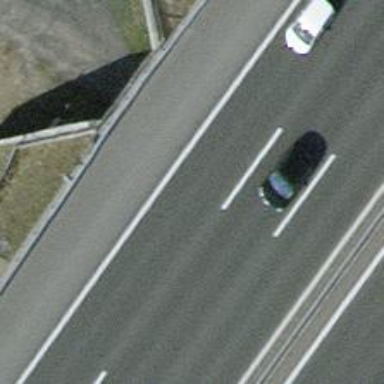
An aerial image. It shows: Motorway bridge with asphalt surface.